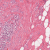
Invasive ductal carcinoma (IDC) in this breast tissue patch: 1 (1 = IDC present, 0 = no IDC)